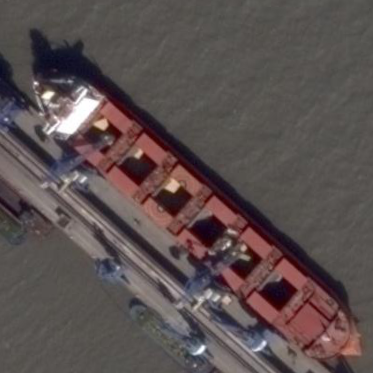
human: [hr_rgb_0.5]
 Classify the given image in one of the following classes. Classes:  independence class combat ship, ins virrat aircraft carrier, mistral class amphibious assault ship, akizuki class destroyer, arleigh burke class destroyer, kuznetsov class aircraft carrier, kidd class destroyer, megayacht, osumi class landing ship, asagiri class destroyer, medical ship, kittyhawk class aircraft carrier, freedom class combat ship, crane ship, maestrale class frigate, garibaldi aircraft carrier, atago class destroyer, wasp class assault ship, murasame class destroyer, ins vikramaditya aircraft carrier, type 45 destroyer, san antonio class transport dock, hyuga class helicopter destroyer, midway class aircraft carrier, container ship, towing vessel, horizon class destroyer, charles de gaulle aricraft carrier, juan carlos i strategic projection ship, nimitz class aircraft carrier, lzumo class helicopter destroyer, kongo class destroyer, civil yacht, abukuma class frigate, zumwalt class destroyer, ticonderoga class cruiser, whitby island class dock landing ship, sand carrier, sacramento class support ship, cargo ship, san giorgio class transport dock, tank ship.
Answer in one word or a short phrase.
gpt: Cargo ship